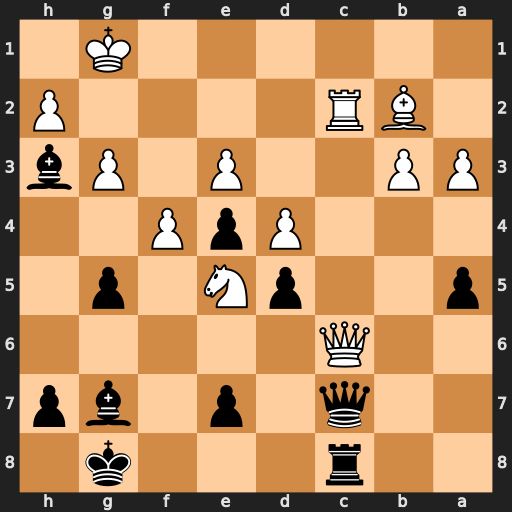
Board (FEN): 2r3k1/2q1p1bp/2Q5/p2pN1p1/3PpP2/PP2P1Pb/1BR4P/6K1
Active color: b
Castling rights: -
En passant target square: -
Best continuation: Qd8 Qxc8 Bxc8